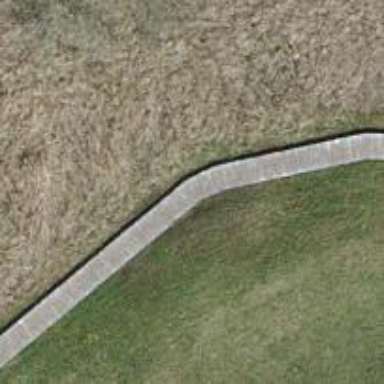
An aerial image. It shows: Path.